Aerial crown-view tile of a tropical tree (Barro Colorado Island, Panama), acquired 20250616:
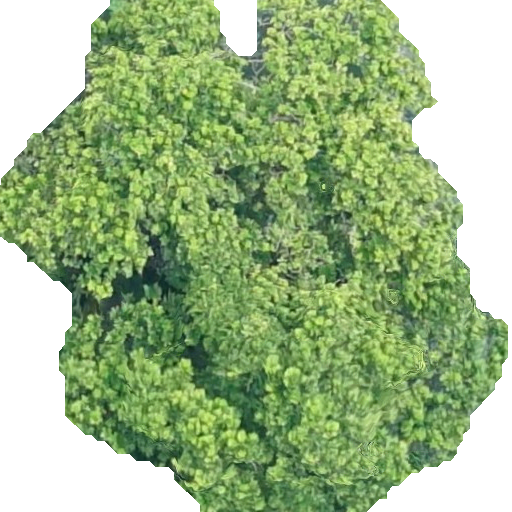
Species: Anacardium excelsum
GBIF accepted scientific name: Anacardium excelsum
Crown area: 282.727 m²